Question: What is the value of the measurement in the image?
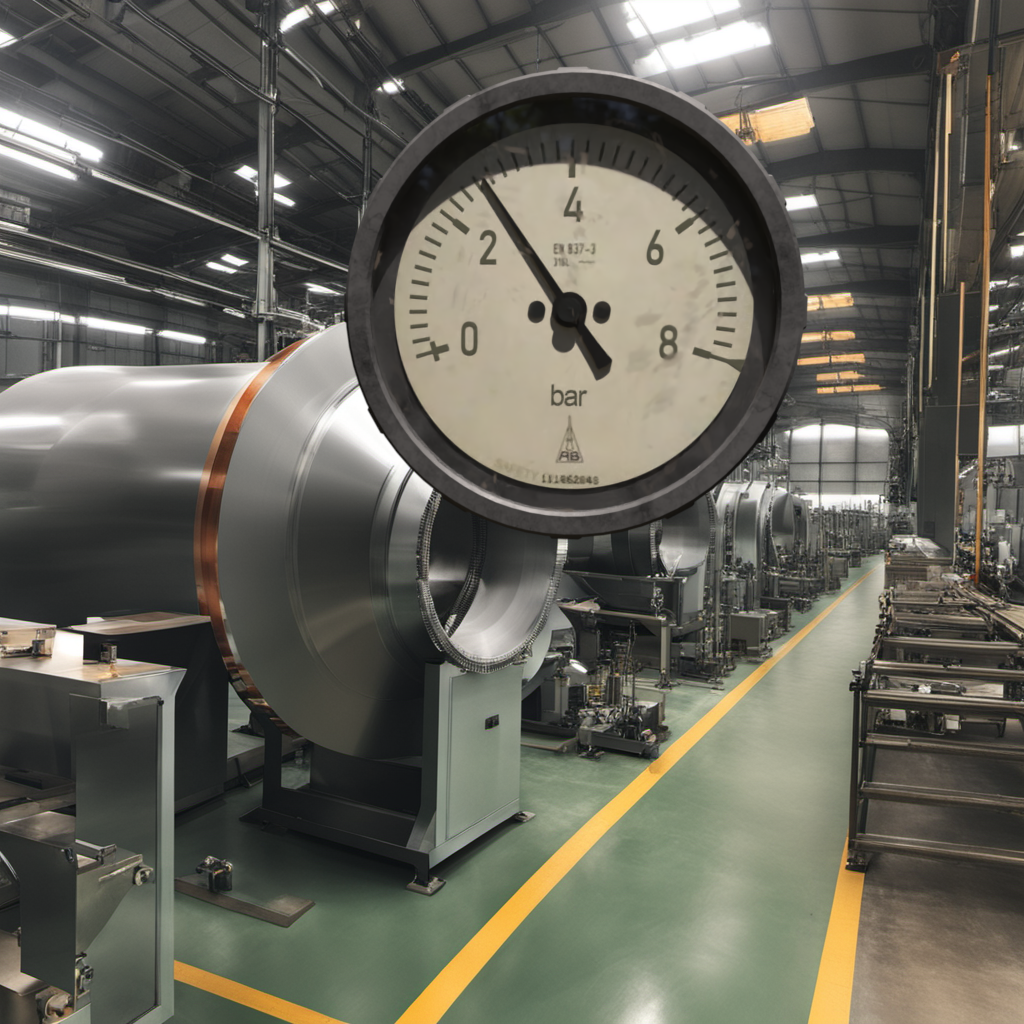
Answer: The result is 2.73
Question: What is the value range of this measurement?
Answer: The range is from 0 to 8
Question: What is the minimum and maximum value range of this measurement?
Answer: The minimum value is 0 and the maximum value is 8